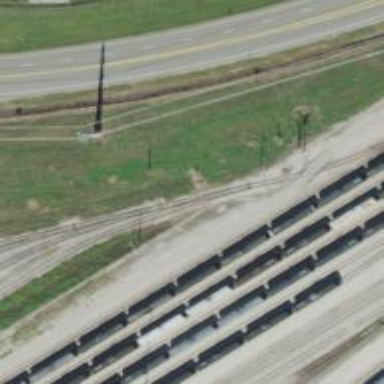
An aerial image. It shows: Railway yard.